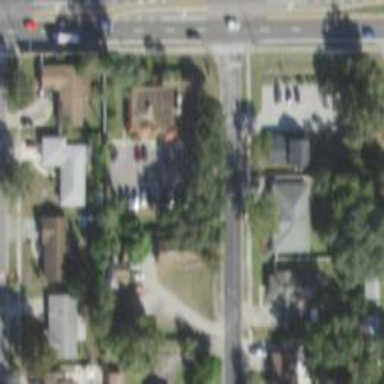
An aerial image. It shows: Residential road with asphalt surface. There is sidewalk on the left side.